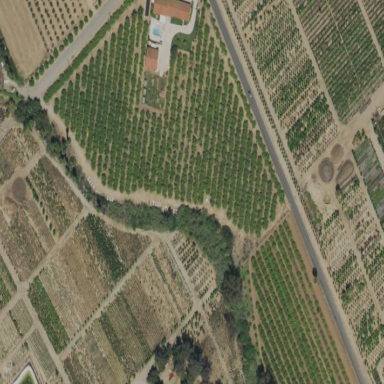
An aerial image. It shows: Orchard.